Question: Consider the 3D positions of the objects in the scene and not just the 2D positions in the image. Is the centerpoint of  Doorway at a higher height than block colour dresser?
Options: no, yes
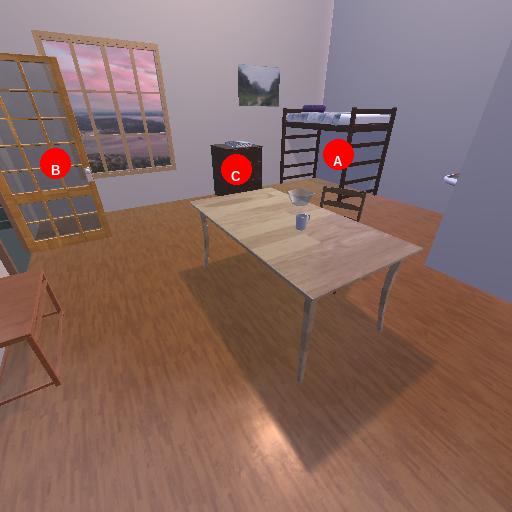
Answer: no